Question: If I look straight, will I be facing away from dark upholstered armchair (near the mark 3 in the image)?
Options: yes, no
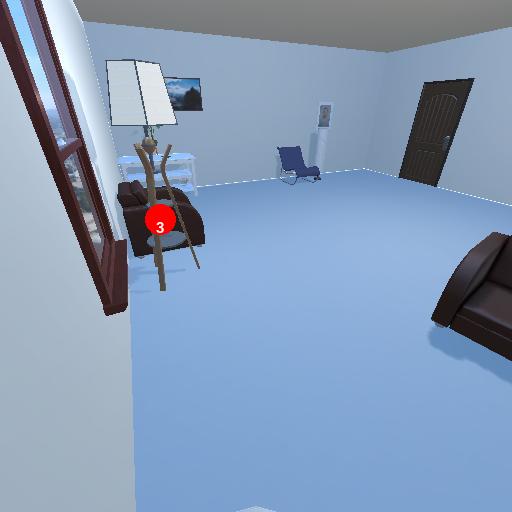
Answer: yes